Question: I have an app that work only in 'Portrait Mode', but there is a singleView that can display video, so i want that view work also in the 'landscape mode', but in iOS 6 I can't figure out how I can do it, now I have this:
In AppDelegate.m i have:
'''
self.window.rootViewController = myTabBar;
'''
then in the Summary of the project:

and i found that in iOS 6 to detect the view rotation i have to do this:
'''
- (NSUInteger)supportedInterfaceOrientations {
return UIInterfaceOrientationMaskAll;
}
// Tell the system It should autorotate
- (BOOL) shouldAutorotate {
return YES;
}
'''
so i insert the code above only in my 'UIViewController' that I want use also in landscape, but don't work, anyone knows how i can do it? i just want the autorotate when show video.
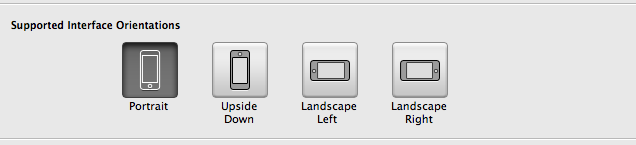
Answer: Firstly, your target settings should look like this:

In UITabBarController:
'''
-(BOOL)shouldAutorotateToInterfaceOrientation:(UIInterfaceOrientation)interfaceOrientation
{
// You do not need this method if you are not supporting earlier iOS Versions
return [self.selectedViewController shouldAutorotateToInterfaceOrientation:interfaceOrientation];
}
-(NSUInteger)supportedInterfaceOrientations
{
if (self.selectedViewController)
return [self.selectedViewController supportedInterfaceOrientations];
return UIInterfaceOrientationMaskPortrait;
}
-(BOOL)shouldAutorotate
{
return YES;
}
'''
Inside your ViewController:
a) if you dont want to rotate:
'''
- (BOOL)shouldAutorotateToInterfaceOrientation:(UIInterfaceOrientation)interfaceOrientation
{
return (interfaceOrientation == UIInterfaceOrientationPortrait);
}
- (BOOL)shouldAutorotate
{
return NO;
}
- (NSUInteger)supportedInterfaceOrientations
{
return UIInterfaceOrientationMaskPortrait;
}
'''
b) if you want to rotate to landscape:
'''
- (BOOL)shouldAutorotateToInterfaceOrientation:(UIInterfaceOrientation)interfaceOrientation
{
return YES;
}
- (BOOL)shouldAutorotate
{
return YES;
}
- (NSInteger)supportedInterfaceOrientations
{
return UIInterfaceOrientationMaskAllButUpsideDown;
}
'''
Other solution is to implement this method inside AppDelegate:
'''
- (NSUInteger)application:(UIApplication *)application supportedInterfaceOrientationsForWindow:(UIWindow *)window
{
NSUInteger orientations = UIInterfaceOrientationMaskAll;
if (self.window.rootViewController) {
UIViewController* presented = [[(UINavigationController *)self.window.rootViewController viewControllers] lastObject];
orientations = [presented supportedInterfaceOrientations];
}
return orientations;
}
'''